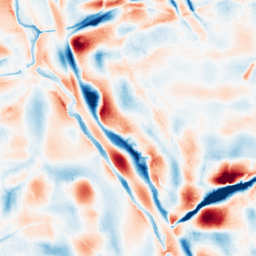
Category: wavelet
Decomposition family: wavelet_biorthogonal
Decomposition parameters: wavelet: bior4.4
level: 5
Upsampling method: regularized
Upsampling parameters: scale: 2
lambda_reg: 0.01
Upsampling scale: 2